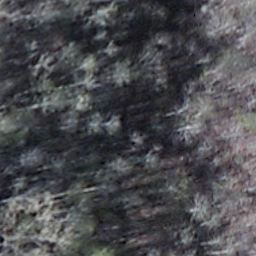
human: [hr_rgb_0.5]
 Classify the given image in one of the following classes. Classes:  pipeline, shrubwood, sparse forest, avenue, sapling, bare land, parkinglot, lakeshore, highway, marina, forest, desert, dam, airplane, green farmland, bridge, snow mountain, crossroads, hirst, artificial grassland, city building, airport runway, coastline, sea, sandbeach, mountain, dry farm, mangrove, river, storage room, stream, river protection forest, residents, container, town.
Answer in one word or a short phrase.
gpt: shrubwood